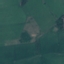
Label: Pasture